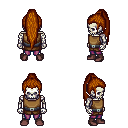
a pixel art fantasy rpg character, male body template, skeleton, leather chest armor, magenta pants, brunette extra-long topknot hairstyle, maroon shoes, four views (front, back, left, right), 2x2 character sprite sheet, small pixel art, hard edges, no anti-aliasing